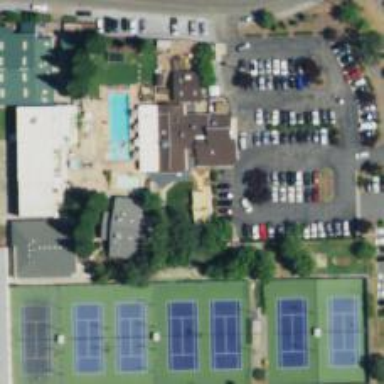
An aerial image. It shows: Fitness center located in leisure land.